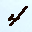
Label: 4